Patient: sex F, age 76
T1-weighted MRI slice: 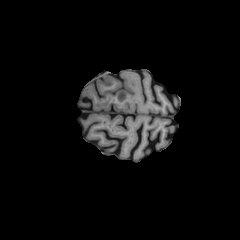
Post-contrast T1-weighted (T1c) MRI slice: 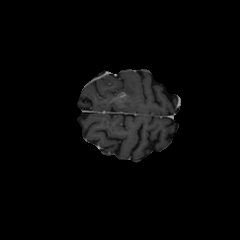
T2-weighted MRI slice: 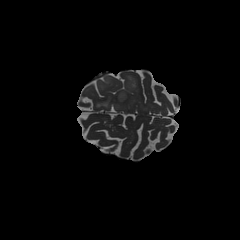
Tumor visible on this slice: yes
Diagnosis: Glioblastoma, IDH-wildtype
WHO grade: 4